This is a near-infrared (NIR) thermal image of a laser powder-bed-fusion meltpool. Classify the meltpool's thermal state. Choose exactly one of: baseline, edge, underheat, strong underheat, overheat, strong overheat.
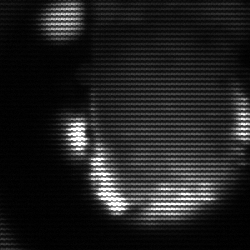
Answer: baseline